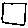
Label: square